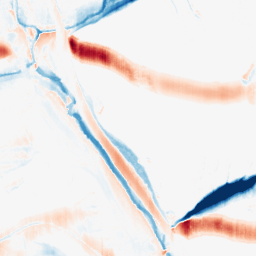
Category: morphological
Decomposition family: morphological_ellipse
Decomposition parameters: operation: average
width: 30
height: 5
Upsampling method: cubic_mitchell
Upsampling parameters: scale: 4
Upsampling scale: 4